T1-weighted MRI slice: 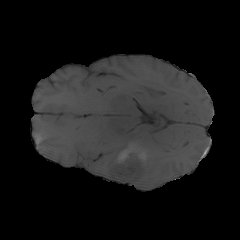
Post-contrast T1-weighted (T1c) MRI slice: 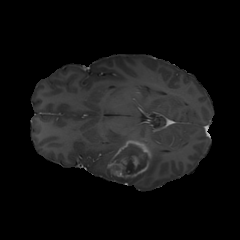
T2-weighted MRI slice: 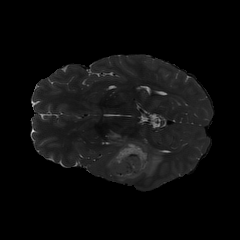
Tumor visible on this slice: yes